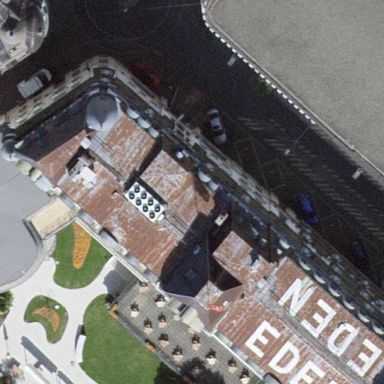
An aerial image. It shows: Hotel building.